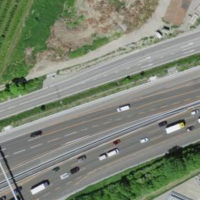
EUNIS habitat code: 57
Species observed at this site:
Phytolacca americana